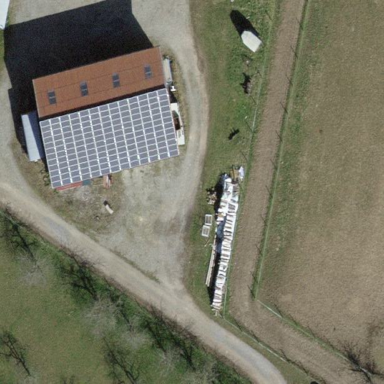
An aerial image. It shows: Farmyard area.